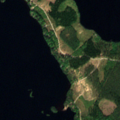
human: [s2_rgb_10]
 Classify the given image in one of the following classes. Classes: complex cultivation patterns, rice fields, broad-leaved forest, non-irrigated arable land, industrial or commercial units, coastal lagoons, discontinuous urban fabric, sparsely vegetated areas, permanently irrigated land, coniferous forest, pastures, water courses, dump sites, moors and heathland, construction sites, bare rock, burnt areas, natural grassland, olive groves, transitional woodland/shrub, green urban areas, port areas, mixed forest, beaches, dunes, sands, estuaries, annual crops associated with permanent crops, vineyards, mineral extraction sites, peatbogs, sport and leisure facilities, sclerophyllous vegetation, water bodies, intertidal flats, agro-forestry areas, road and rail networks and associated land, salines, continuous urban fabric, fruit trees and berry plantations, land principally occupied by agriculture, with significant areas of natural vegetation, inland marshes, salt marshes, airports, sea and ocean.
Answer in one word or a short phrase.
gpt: coniferous forest, mixed forest, water bodies